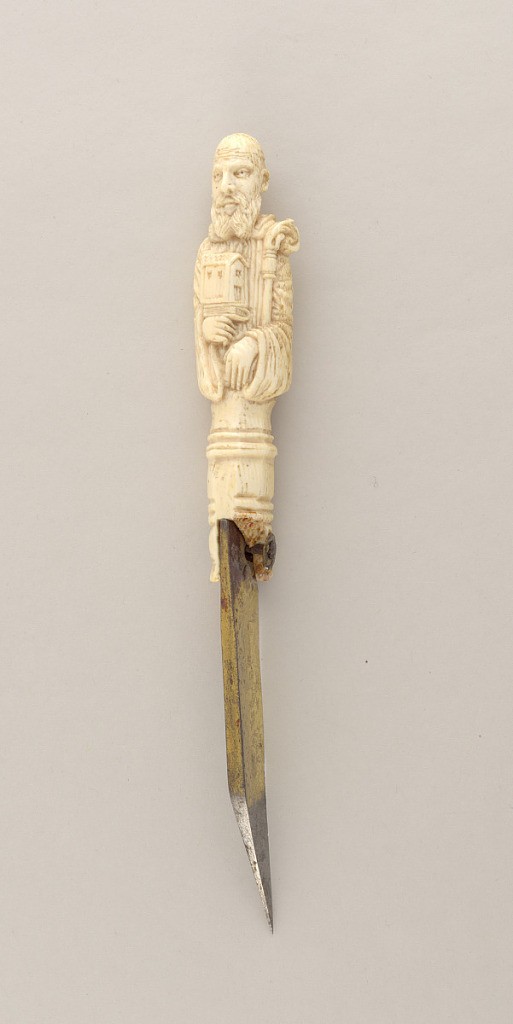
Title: Folding Traveling Knife with Ivory Handle
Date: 1535–50
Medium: ivory, steel, gold plated, brass
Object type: knife
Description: Straight-sided blade, the upper edge curving sharply towards the point. The blade is engraved and gilded, a flower spray on one side, a monk or saint looking up to the sky on the other side; blade folds into back of ivory handle. Small brass caps at the hinge. The handle is carved in the shape of the torso of a monk, bold with beard, holding a staff with his arm and a Bible and a church in the other hand. (Possibly Dominic [1170-1221] holding the Lateran Church?)